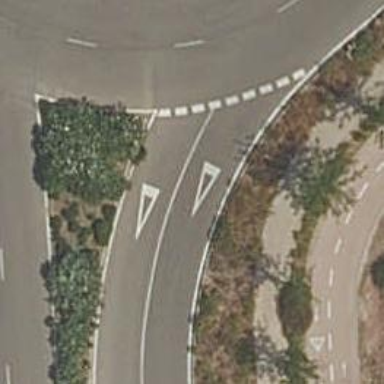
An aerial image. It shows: Road with "give way" sign.